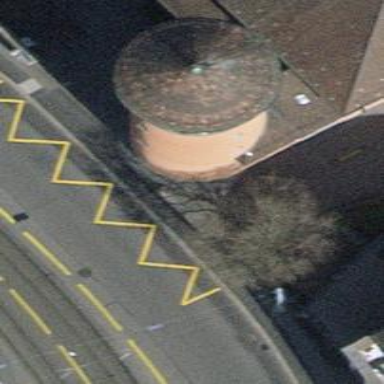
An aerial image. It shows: Unmarked crossing with traffic calming table.